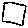
Label: square